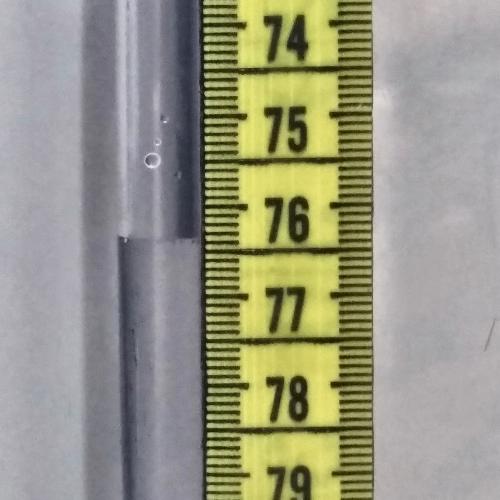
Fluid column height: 76.4 cm